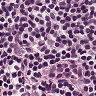
Metastatic tissue present: no